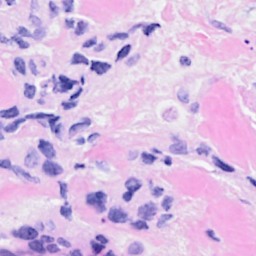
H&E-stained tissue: Breast